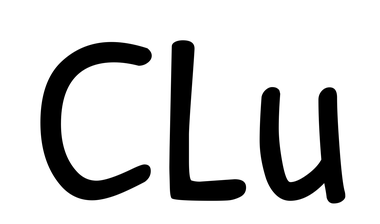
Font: PatrickHand-Regular